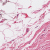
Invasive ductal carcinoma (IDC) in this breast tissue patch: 0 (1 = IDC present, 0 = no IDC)